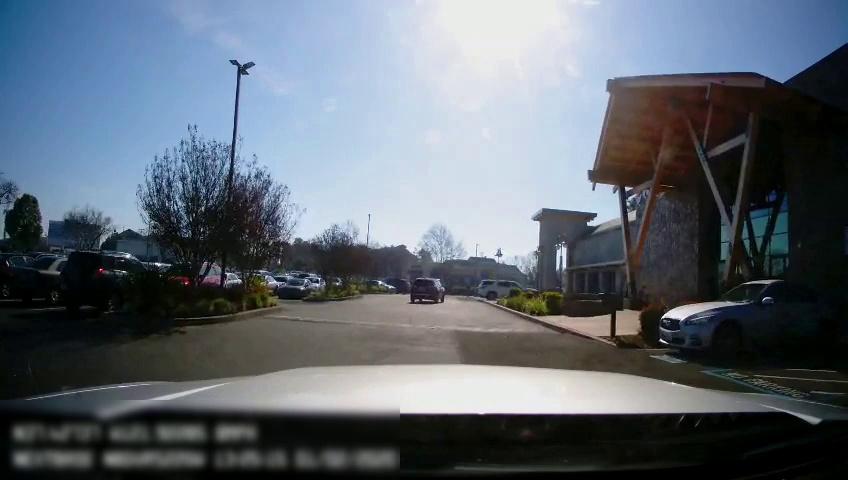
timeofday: Day
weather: Sunny
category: Drivable Space
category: Vehicles | Car
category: Vehicles | Car
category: Vehicles | Car
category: Vehicles | Car
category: Vehicles | Car
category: Vehicles | SUV
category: Vehicles | SUV
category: Vehicles | Car
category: Vehicles | SUV
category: Vehicles | SUV
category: Vehicles | Car
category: Vehicles | Car
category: Vehicles | SUV
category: Vehicles | Car
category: Vehicles | Car